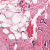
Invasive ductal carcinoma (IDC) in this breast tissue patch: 0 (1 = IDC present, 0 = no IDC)